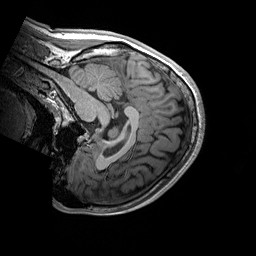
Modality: T1w
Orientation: sagittal
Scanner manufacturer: siemens
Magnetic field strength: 3 T
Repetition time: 2.2 s
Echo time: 0.00244 s